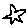
Label: star